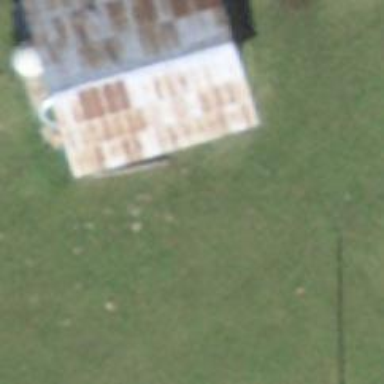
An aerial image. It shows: Rural barn.